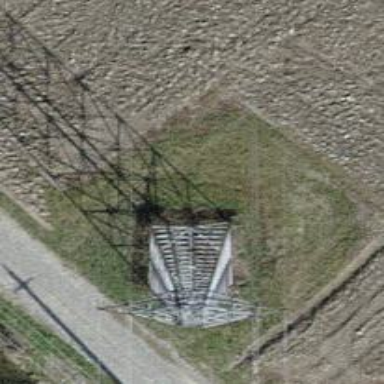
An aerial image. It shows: Towering power structure.